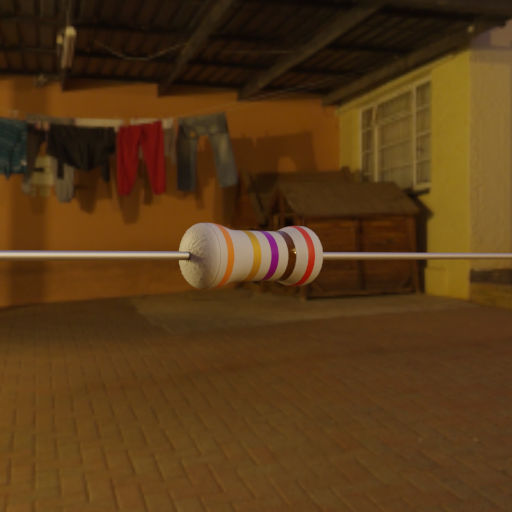
Resistor colour bands (in order): orange, gold, violet, brown, red